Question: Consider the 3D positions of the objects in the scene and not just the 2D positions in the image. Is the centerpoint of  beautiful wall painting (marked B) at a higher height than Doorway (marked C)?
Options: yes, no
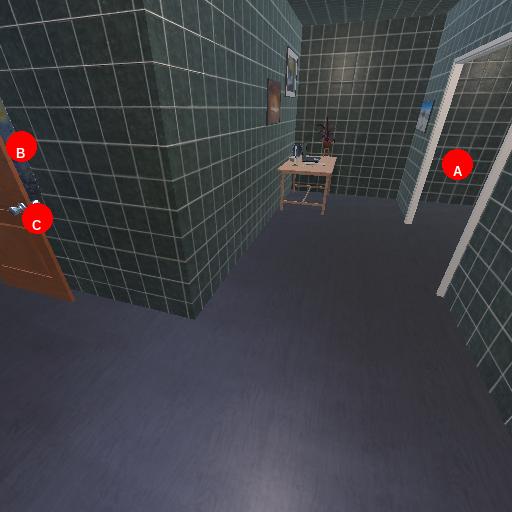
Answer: yes